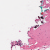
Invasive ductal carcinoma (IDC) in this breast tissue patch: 0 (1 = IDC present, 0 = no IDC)